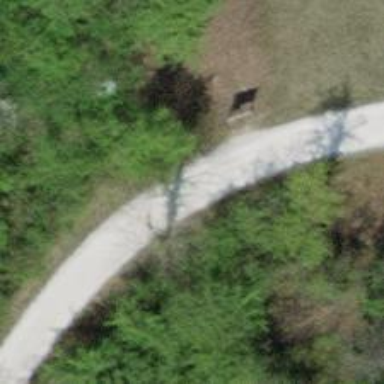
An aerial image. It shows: Footway with compacted grade 2 tracktype.